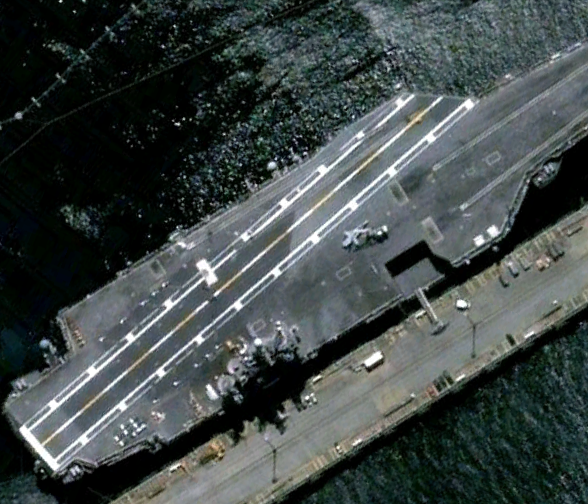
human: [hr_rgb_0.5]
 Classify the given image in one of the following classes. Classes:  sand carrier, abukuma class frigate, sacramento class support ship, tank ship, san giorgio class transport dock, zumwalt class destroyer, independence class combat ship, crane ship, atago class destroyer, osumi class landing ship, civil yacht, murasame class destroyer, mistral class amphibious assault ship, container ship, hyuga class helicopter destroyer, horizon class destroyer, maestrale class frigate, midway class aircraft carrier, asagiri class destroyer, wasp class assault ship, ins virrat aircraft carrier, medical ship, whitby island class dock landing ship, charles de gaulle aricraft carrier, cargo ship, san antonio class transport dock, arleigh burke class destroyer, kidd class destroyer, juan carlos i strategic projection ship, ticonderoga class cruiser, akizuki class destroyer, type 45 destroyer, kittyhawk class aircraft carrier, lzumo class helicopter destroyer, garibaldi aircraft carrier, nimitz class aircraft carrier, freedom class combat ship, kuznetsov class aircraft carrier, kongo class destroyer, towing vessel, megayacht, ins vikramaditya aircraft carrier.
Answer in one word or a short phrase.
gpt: Nimitz class aircraft carrier